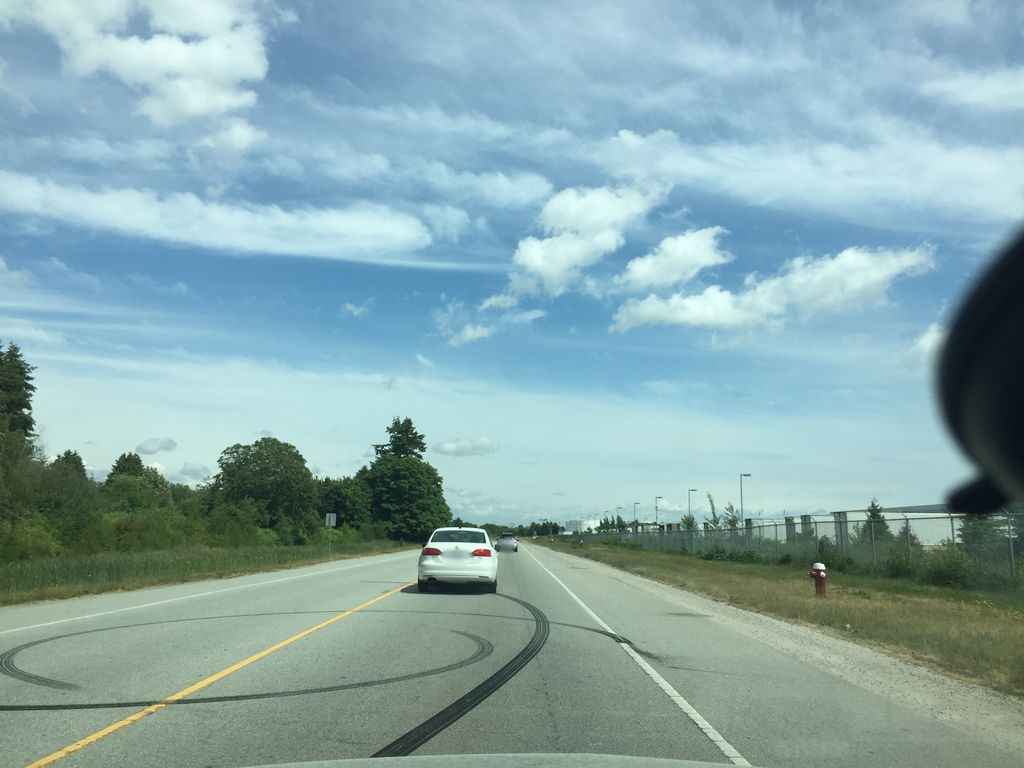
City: vancouver